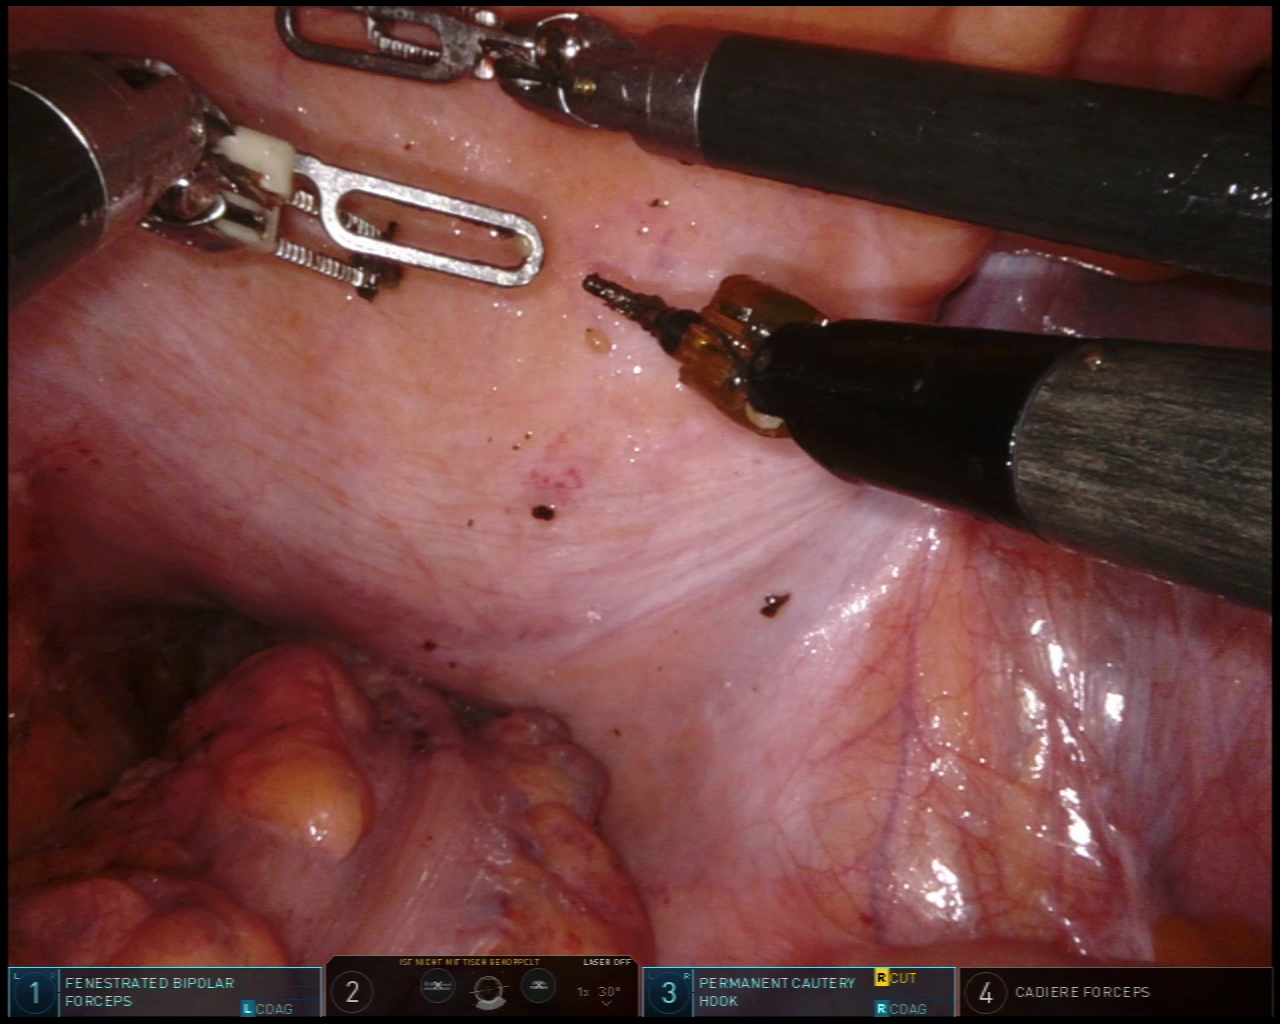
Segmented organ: colon
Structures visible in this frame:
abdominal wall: yes
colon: yes
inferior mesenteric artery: no
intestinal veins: no
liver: no
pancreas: no
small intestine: no
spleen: no
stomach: no
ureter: no
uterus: no
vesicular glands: no